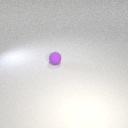
small purple rubber sphere